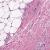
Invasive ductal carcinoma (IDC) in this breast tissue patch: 1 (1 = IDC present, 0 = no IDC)